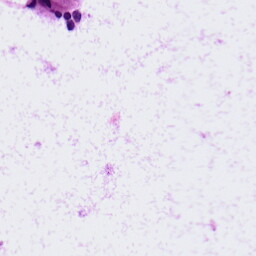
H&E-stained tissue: LymphNode